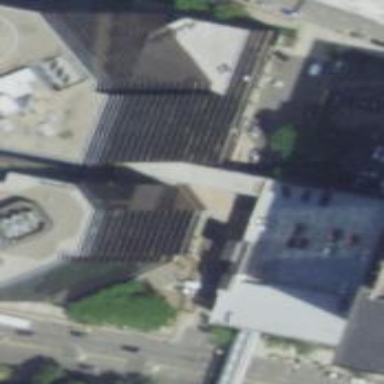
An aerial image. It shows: Commercial building.